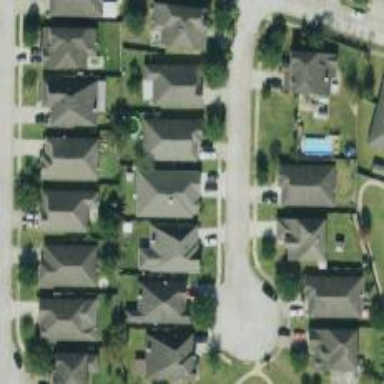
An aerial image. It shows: Residential road with separate sidewalk.